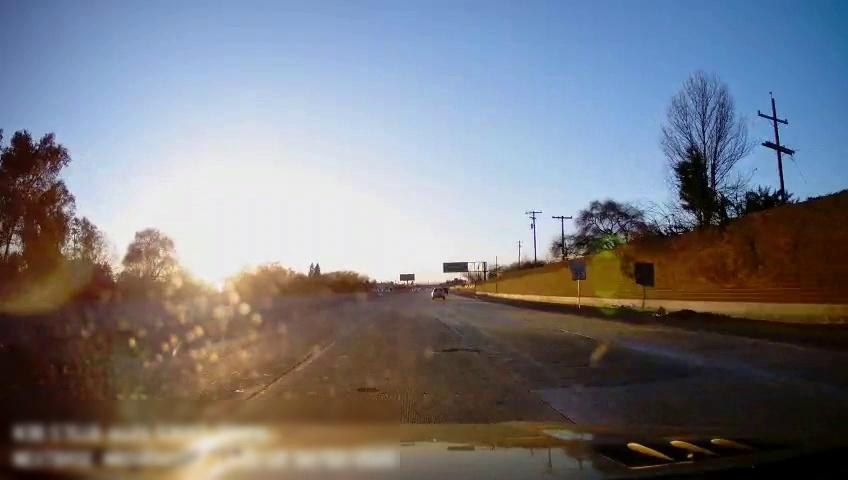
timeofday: Day
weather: Sunny
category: Drivable Space
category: Vehicles | SUV
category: Lanes | Current Lane
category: Lanes | Current Lane
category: Lanes | Alternate Lane
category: Lanes | Alternate Lane
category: Traffic | Signs
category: Traffic | Signs